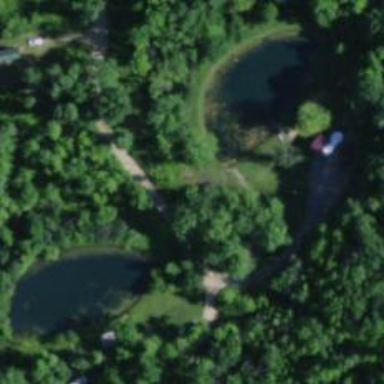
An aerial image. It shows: Peaceful pond surrounded by nature.